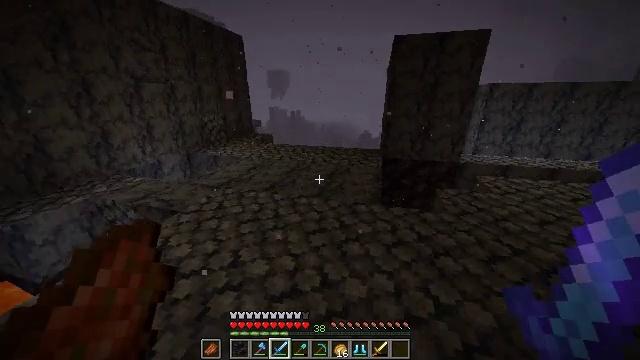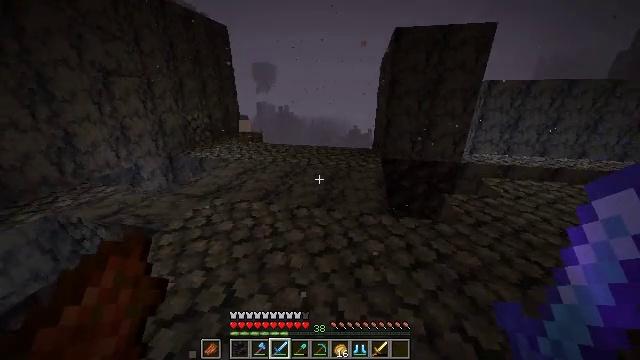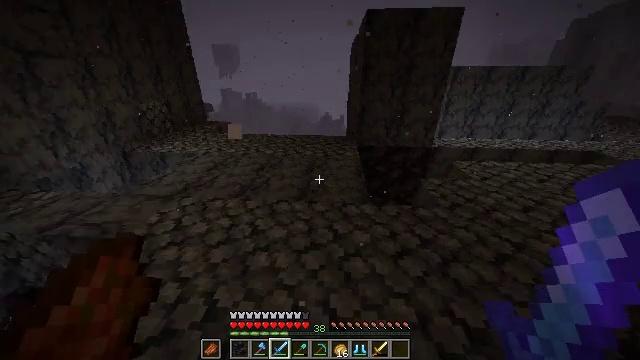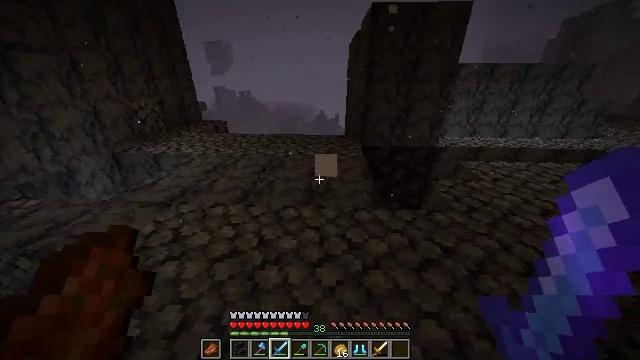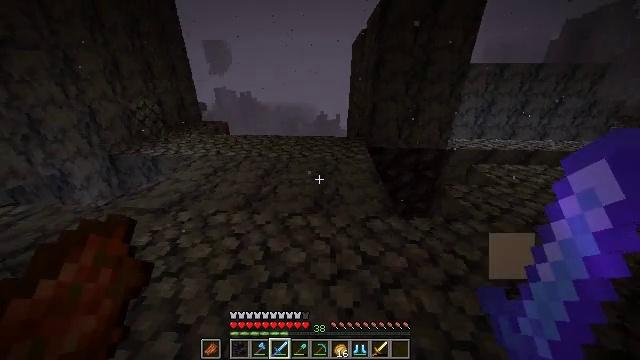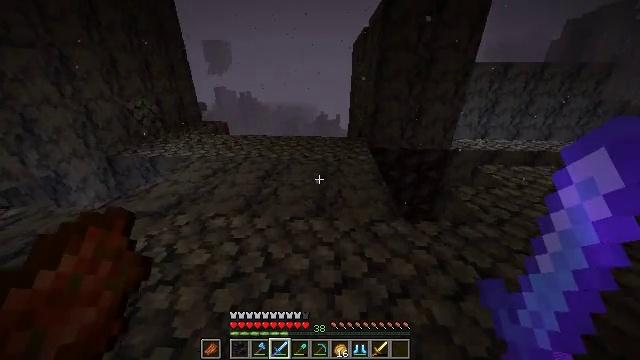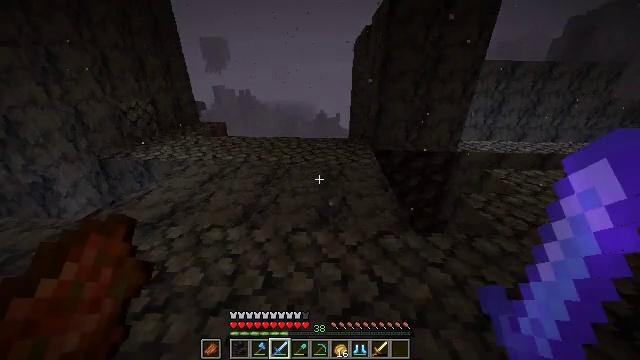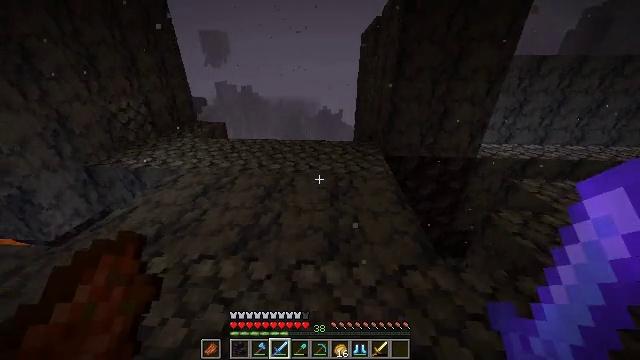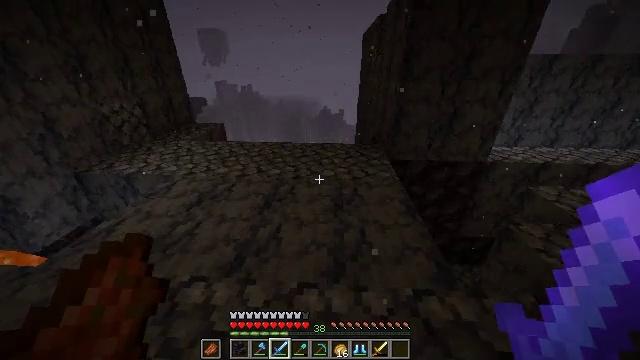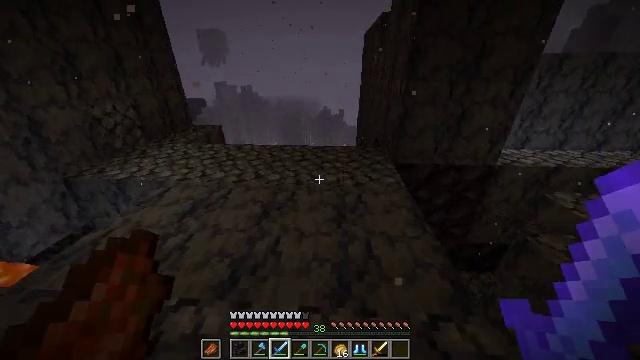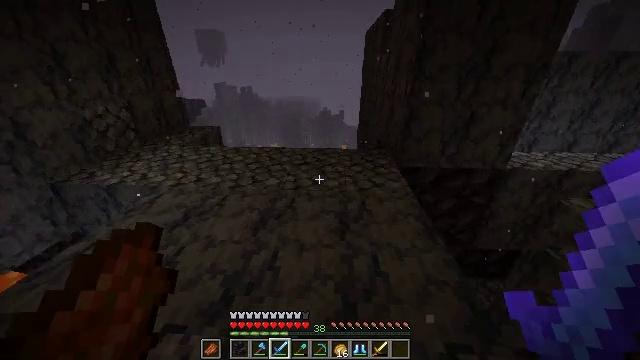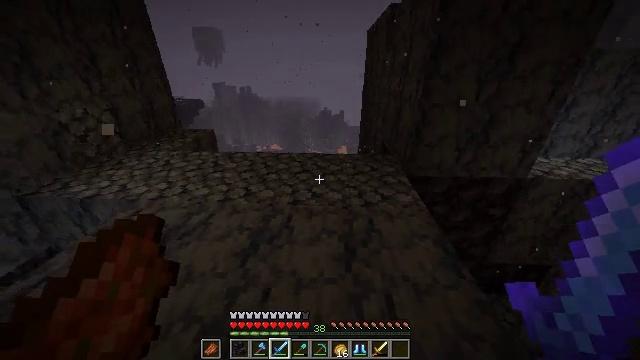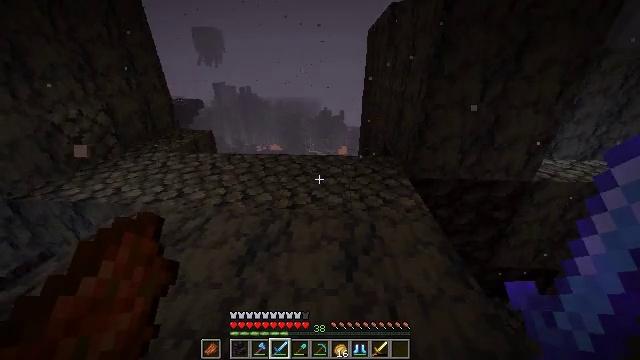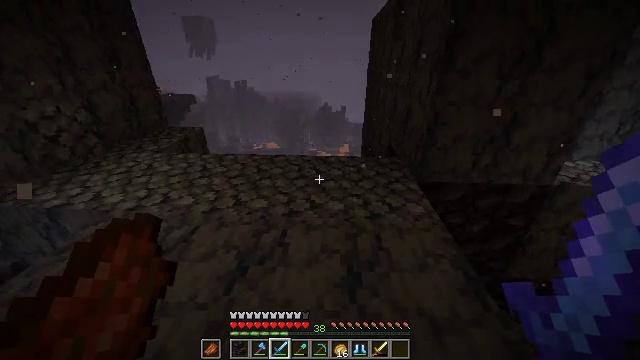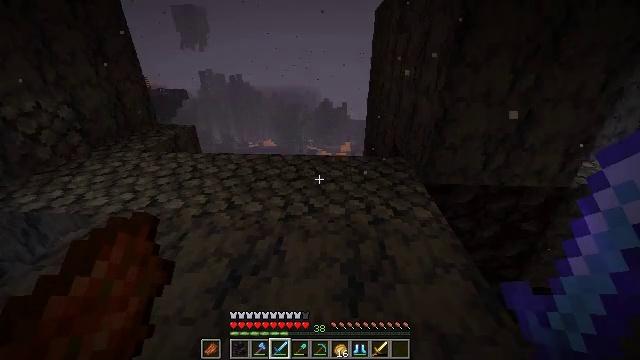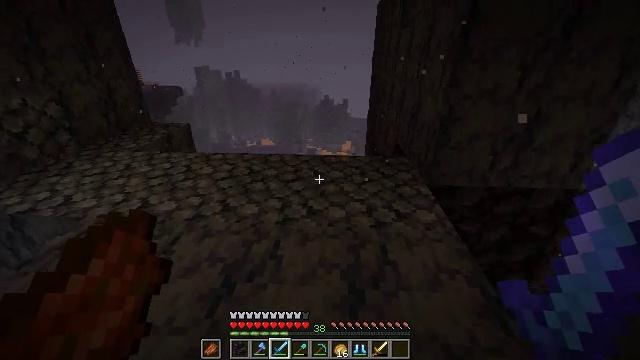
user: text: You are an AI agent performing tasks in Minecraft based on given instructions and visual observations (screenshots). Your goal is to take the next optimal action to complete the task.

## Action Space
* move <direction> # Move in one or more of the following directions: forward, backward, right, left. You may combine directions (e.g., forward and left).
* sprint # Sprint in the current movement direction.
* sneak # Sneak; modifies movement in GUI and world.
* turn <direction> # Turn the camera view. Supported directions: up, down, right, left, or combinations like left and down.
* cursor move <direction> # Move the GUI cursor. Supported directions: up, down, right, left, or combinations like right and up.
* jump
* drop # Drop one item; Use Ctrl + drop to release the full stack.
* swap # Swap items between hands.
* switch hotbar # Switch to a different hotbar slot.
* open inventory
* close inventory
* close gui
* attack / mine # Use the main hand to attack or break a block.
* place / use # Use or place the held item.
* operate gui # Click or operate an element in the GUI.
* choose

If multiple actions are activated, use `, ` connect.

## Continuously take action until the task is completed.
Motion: motion action
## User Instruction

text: Remove the fire source.
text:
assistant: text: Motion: move forward and move left, turn right and down
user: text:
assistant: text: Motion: move forward and move left, turn right and down
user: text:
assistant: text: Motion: move forward and move left, turn right
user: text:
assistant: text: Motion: move forward
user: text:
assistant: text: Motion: move forward
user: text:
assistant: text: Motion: move forward
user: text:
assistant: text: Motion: move forward
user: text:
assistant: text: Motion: move forward, sprint
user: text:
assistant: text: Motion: move forward, sprint
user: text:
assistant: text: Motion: move forward, sprint
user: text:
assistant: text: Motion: move forward
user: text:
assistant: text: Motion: no_op
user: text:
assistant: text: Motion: no_op
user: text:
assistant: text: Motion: no_op
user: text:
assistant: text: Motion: no_op
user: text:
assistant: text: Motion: no_op
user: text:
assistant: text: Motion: no_op
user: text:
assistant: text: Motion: no_op
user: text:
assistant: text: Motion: no_op
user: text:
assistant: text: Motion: no_op
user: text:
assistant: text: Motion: no_op
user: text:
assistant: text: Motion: no_op
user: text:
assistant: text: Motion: turn left and up
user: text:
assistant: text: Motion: turn left and up
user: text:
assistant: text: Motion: turn left and up
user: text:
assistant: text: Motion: turn left and up
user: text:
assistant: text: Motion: no_op
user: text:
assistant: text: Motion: no_op
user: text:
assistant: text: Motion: no_op
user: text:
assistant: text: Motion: no_op